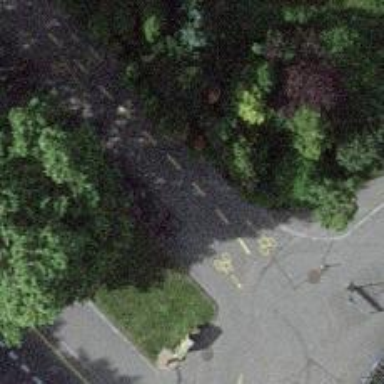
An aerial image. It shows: Bicycle rental facility.